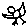
Label: bird